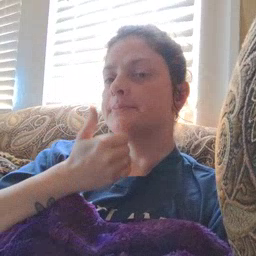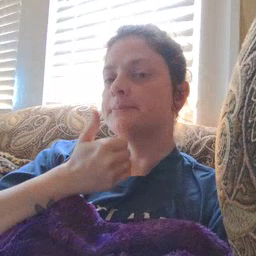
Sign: napkin